I will show an image sequence of human cooking. I have annotated the images with numbered circles. Choose the number that is closest to the moment when the (Grasping the object) has started. You are a five-time world champion in this game. Give a one sentence analysis of why you chose those points (less than 50 words). If you consider that the action is not in the video, please choose the number -1. Provide your answer at the end in a json file of this format: {"points": []}
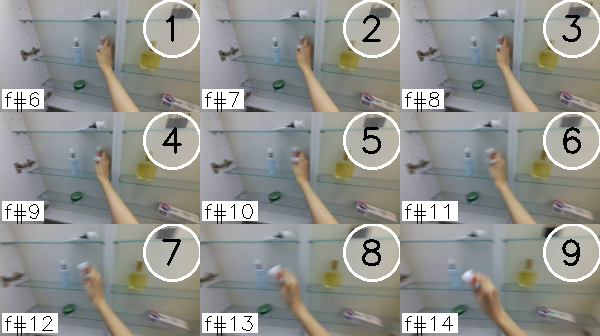
Frame 1 shows the clearest moment of hand-object contact.
{"points": [1]}